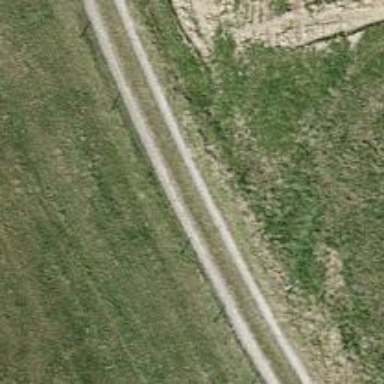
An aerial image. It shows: Unpaved track with tracktype grade4.